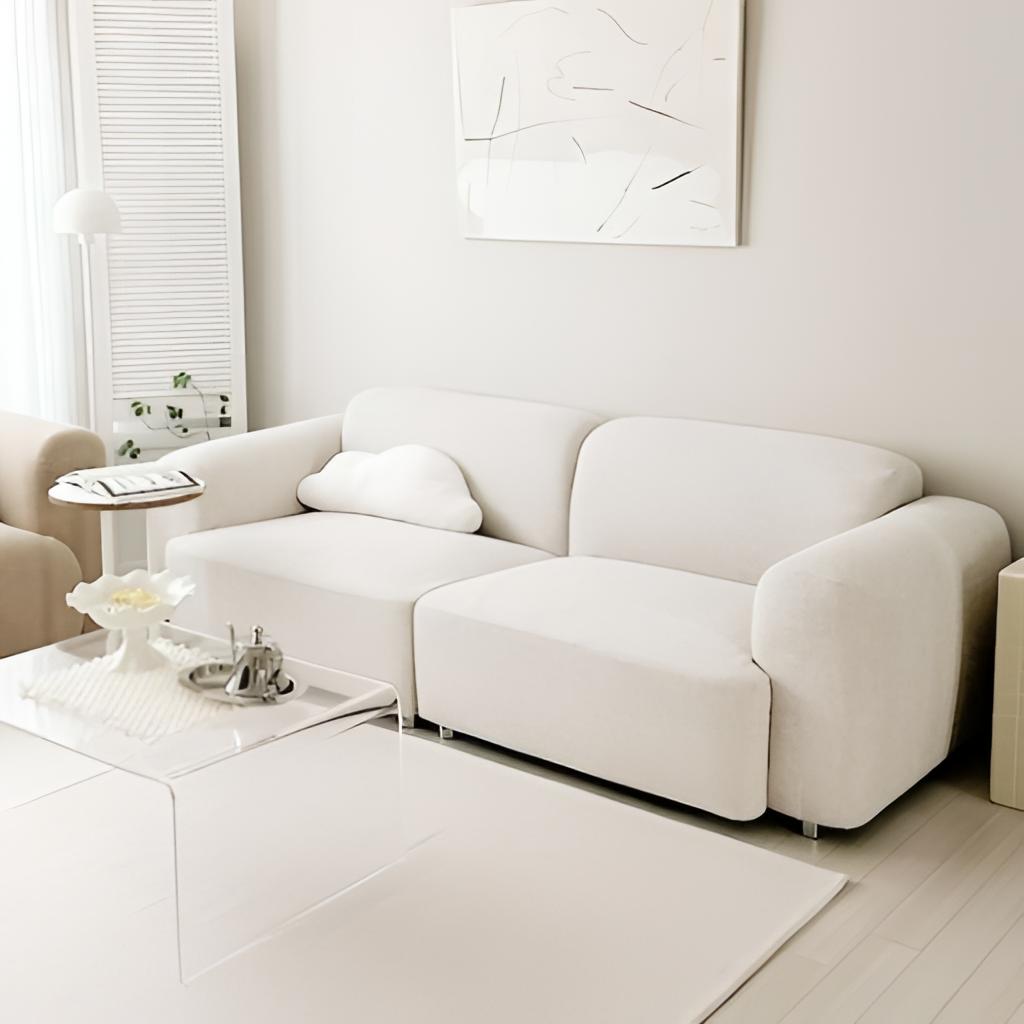
beige fabric sofa, living room, beige wood flooring, with plank pattern, modern, paint wallpaper, with solid pattern